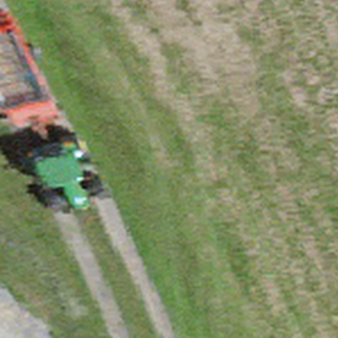
Label: other